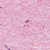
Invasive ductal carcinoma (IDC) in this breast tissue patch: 0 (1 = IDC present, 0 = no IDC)